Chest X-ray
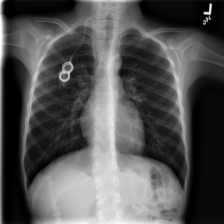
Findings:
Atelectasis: negative
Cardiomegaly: negative
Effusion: negative
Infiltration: positive
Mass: negative
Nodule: negative
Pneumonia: negative
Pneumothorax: negative
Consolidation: negative
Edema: negative
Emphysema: negative
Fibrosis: negative
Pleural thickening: negative
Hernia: negative